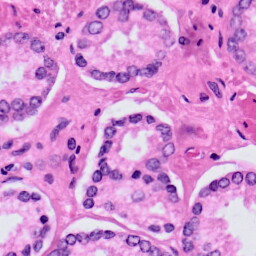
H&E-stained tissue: Prostate